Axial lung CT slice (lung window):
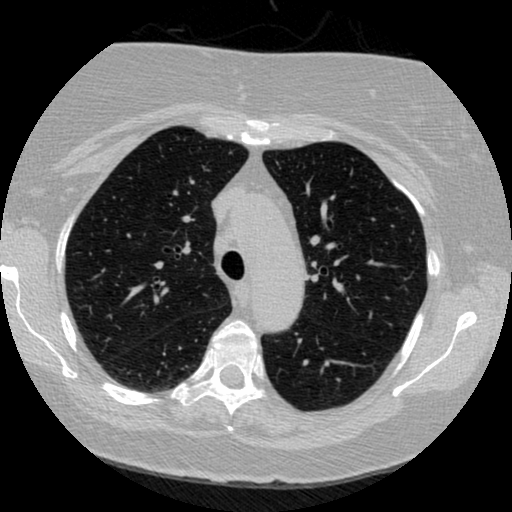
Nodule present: no